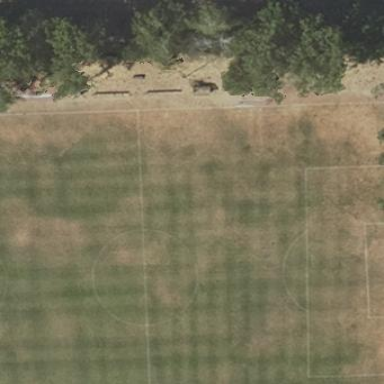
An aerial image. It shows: Grass pitch used for soccer.